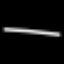
Label: line